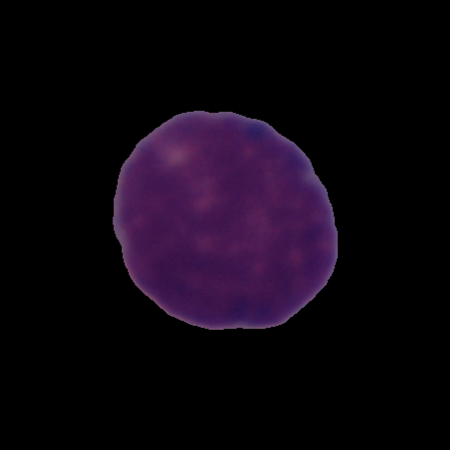
Label: cancer